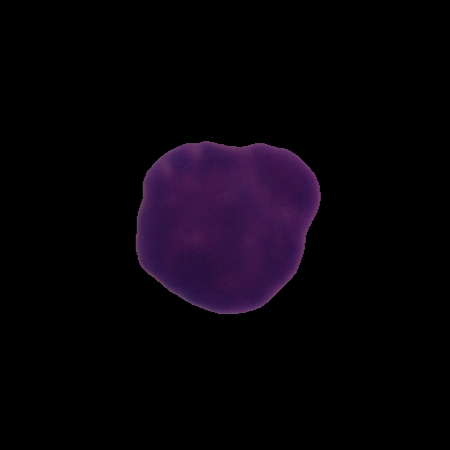
Label: healthy